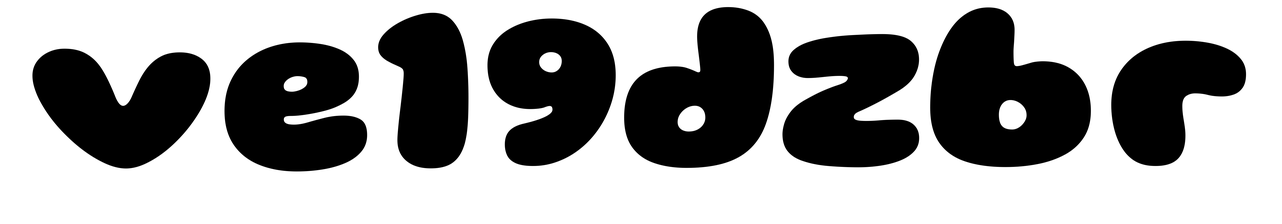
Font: Gluten_Black